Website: macys
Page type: gifting
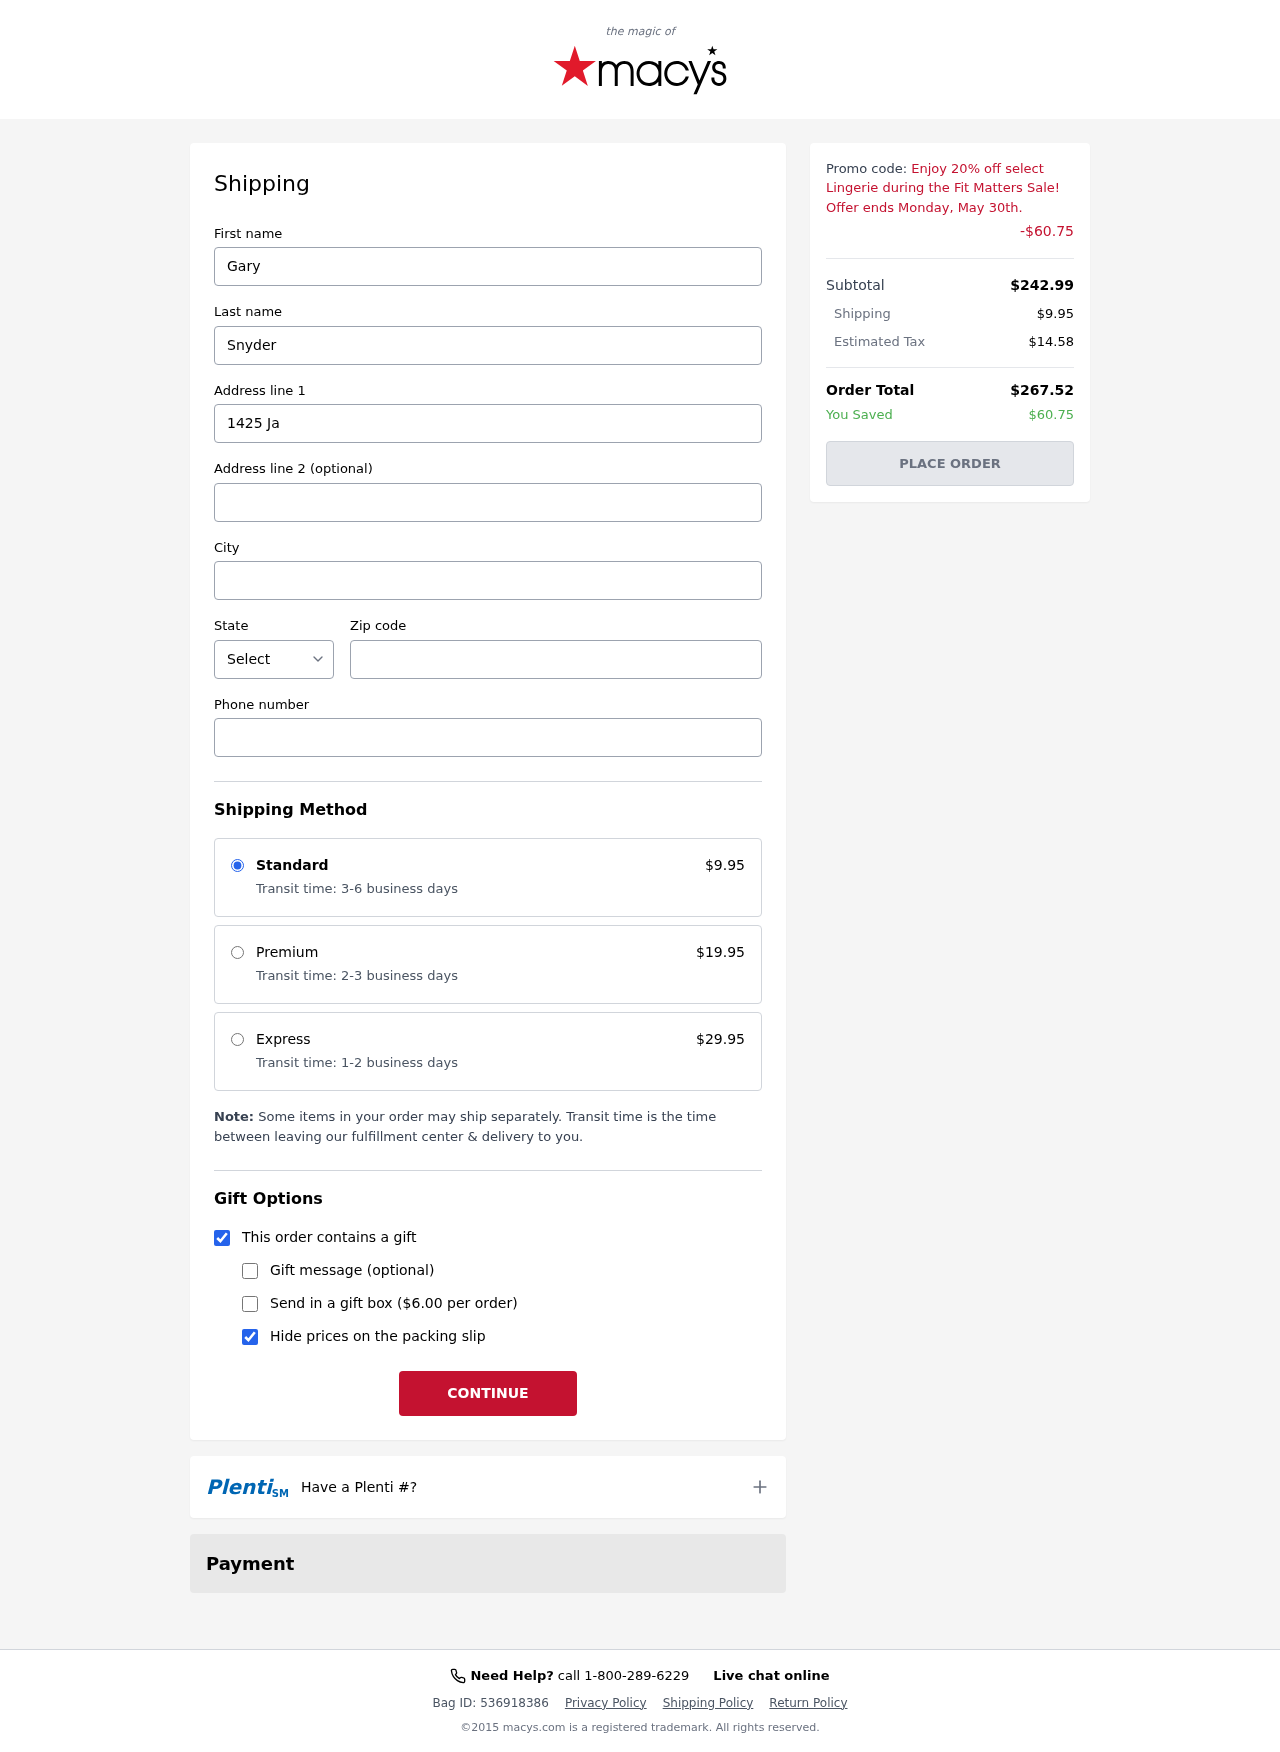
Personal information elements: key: PII_CITY
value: North Brianna
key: PII_FIRSTNAME
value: Gary
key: PII_LASTNAME
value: Snyder
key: PII_PHONE
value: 6949343442
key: PII_POSTCODE
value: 13860
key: PII_STATE_ABBR
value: IN
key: PII_STREET
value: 1425 Jackson Manor Apt. 069
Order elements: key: ORDER_SHIPPING_COST
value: $9.95
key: ORDER_DISCOUNT
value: -$60.75
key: ORDER_SUBTOTAL
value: $242.99
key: ORDER_TAX
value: $14.58
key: ORDER_TOTAL
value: $267.52
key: ORDER_SAVINGS
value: $60.75